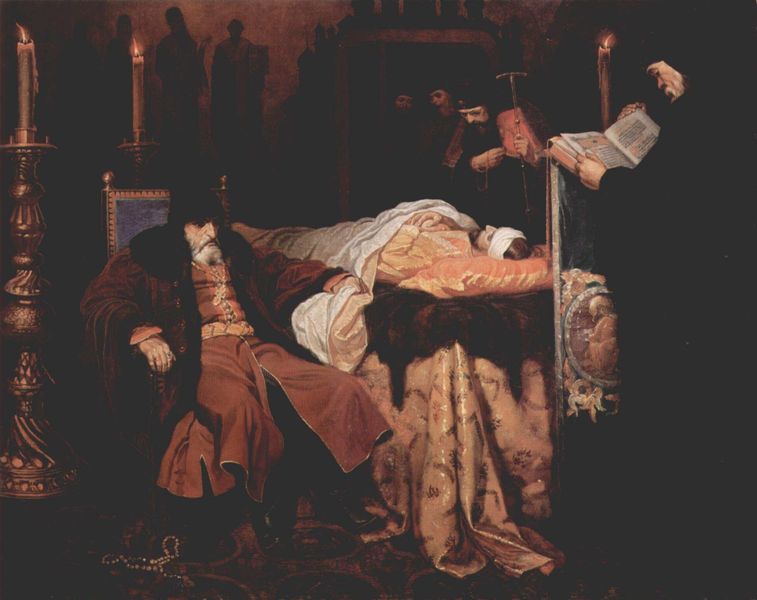
Titel: Iwan der Schreckliche beim Leichnam seines von ihm erschlagenen Sohnes
Künstler: Wjatscheslaw Grigorjewitsch Schwarz
Standort: Moskva
Institution: Tretjakow-Galerie
Schlagwörter: blau, dunkel, gemälde, hand, kopf, mann, schatten, umhang, weiß, menschen, sitzen, braun, licht, männer, raum, schwarz, stuhl, zimmer, ölbild, gürtel, rot, tuch, muster, alt, bart, bärte, mütze, bibel, falten, leiche, pelz, samt, tod, tot, toter, trauer, vollbart, wache, kirche, geistlicher, mantel, sessel, vater, liegen, russland, kette, historienbild, kissen, glanz, lesen, kerze, bett, schlafzimmer, kerzen, leuchter, laken, weste, perlenkette, ring, flamme, krank, buch, gebett, kreuz, brennen, abschied, herrscher, beten, gebet, salbung, tizian, damast, kerzenständer, kerzenleuchter, pope, prister, pfarrer, bahre, leichnam, kranker, krankheit, leid, messe, priester, tonig, mönch, pelzmütze, russe, rosenkranz, bandage, krankenbett, verband, gebettet, trauern, russen, sohn, kandelaber, kostbar, totenwache, verwundeter, sterbender, ölung, lager, russisch, gebetbuch, biebel, sterbebett, letzte ölung, aufbahrung, bare, orthodox, letzte, behandlung, bettstatt, totenlager, popen, depression, orthodoxe, epistel, ohn, eingesunken, damastdecke, kosakenmütze, orthodoxen, stirnbinde, todesbett, czar, sitend, broka, sakramant